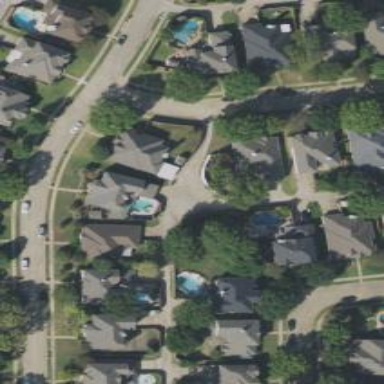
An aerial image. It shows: Alley classified as service road.